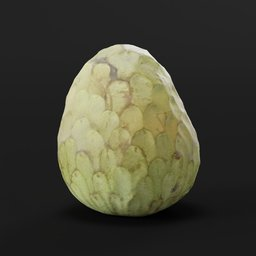
Label: nature